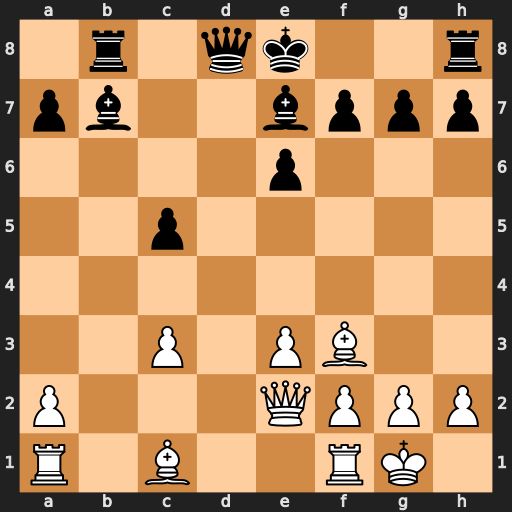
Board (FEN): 1r1qk2r/pb2bppp/4p3/2p5/8/2P1PB2/P3QPPP/R1B2RK1
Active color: w
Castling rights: k
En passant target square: -
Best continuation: Qb5+ Qd7 Rb1 Qxb5 Rxb5